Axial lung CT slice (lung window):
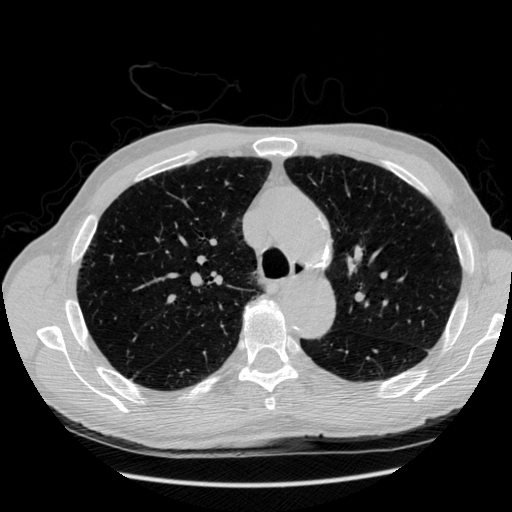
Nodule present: no